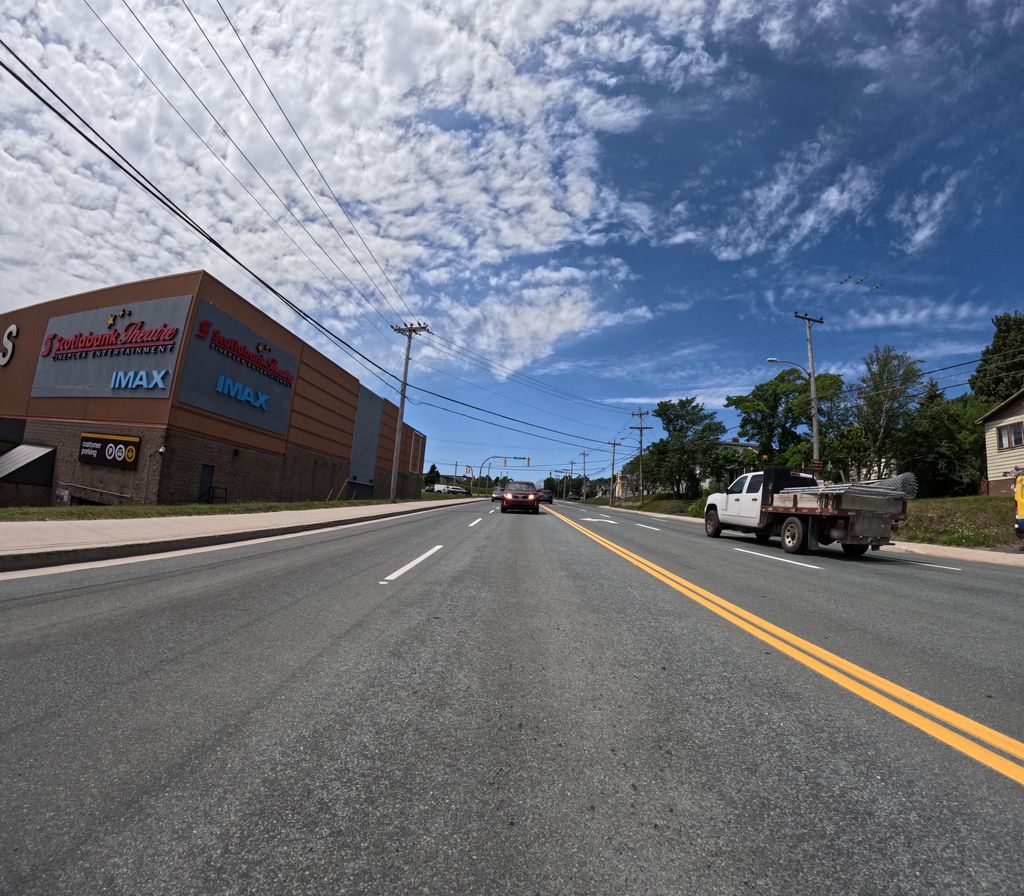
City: st_johns